Interaction volume radius: 5 \u00c5
Interaction volume height: 20 \u00c5
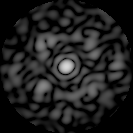
Disorder parameter: 0.6348